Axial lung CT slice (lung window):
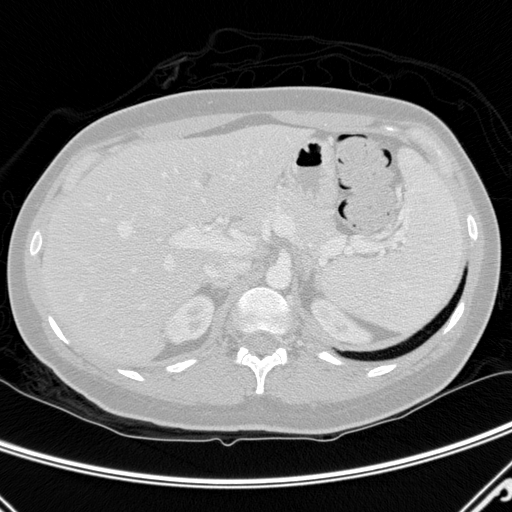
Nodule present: no